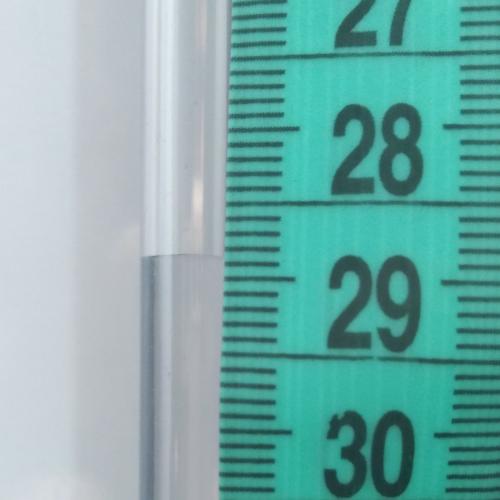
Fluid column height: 28.9 cm